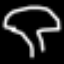
Label: mushroom